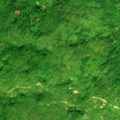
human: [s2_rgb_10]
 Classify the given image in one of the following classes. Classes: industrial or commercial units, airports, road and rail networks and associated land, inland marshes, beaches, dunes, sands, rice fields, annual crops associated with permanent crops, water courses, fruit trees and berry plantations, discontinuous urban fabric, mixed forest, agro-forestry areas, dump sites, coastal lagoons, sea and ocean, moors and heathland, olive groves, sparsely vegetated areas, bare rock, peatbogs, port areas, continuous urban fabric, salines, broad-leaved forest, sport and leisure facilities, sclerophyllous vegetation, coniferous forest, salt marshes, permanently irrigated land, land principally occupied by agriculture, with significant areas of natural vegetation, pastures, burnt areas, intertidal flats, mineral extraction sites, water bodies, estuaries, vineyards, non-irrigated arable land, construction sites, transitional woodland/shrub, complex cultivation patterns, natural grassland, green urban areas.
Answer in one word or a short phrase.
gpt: broad-leaved forest, transitional woodland/shrub